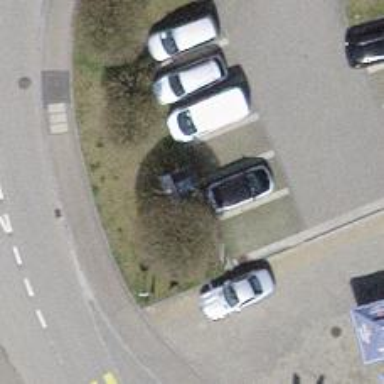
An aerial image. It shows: Charging station.